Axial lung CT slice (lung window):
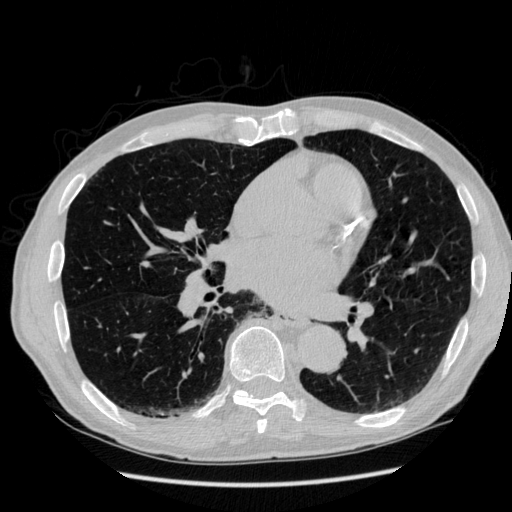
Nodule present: no